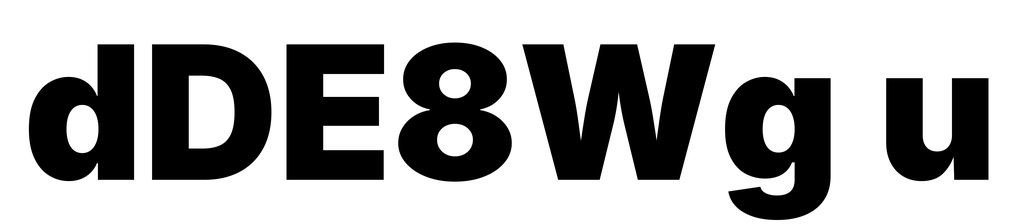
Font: Inter_Black